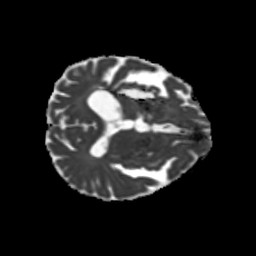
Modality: MD
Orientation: axial
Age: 67
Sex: female
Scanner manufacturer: siemens
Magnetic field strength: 3 T
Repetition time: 5.25 s
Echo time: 0.08 s